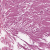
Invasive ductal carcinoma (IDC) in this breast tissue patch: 0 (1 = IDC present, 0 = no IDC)